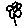
Label: flower